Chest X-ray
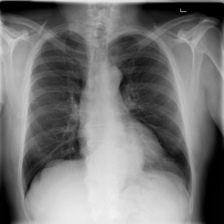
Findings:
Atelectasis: negative
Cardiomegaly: negative
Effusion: negative
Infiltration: negative
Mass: negative
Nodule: negative
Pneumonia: negative
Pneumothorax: negative
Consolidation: negative
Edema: negative
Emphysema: negative
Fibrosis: negative
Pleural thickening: negative
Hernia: positive